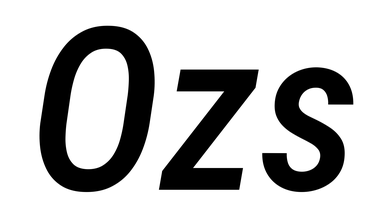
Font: Roboto-Italic_Condensed_Medium_Italic